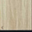
Piece: xx